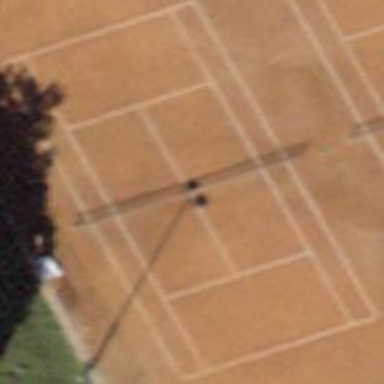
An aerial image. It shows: Tennis court on pitch designated for leisure land.